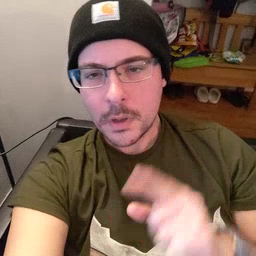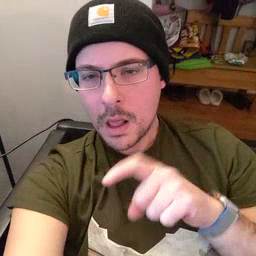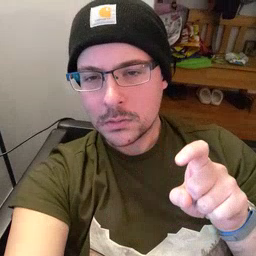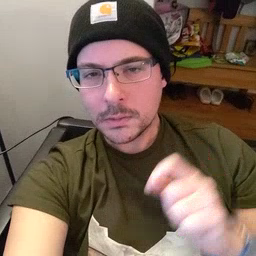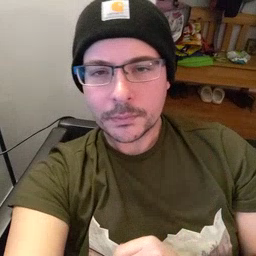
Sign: closet